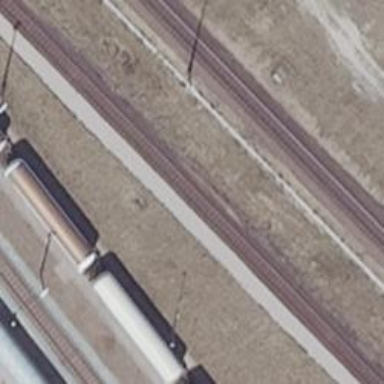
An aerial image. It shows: Railway yard used for servicing trains.